Field crop: maize
Growth stage: 2
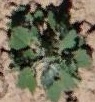
Species: chenopodium